Question: Why am I receiving null value when I'm trying to fetch data from an external API?
This is my code
resolvers.js
'''
import fetch from 'node-fetch'
export const resolvers = {
Query: {
getCrypto: async() => {
const response = await fetch('https://min-api.cryptocompare.com/data/top/totalvolfull?limit=10&tsym=USD')
return response.json();
}
},
};
'''
schema.grapqhl
'''
type CryptoCurrency {
Id: ID
Name: String
FullName: String
PRICE: Float
LASTUPDATE: Float
}
type Query {
getCrypto: CryptoCurrency
}
'''
Screenshot of the error:

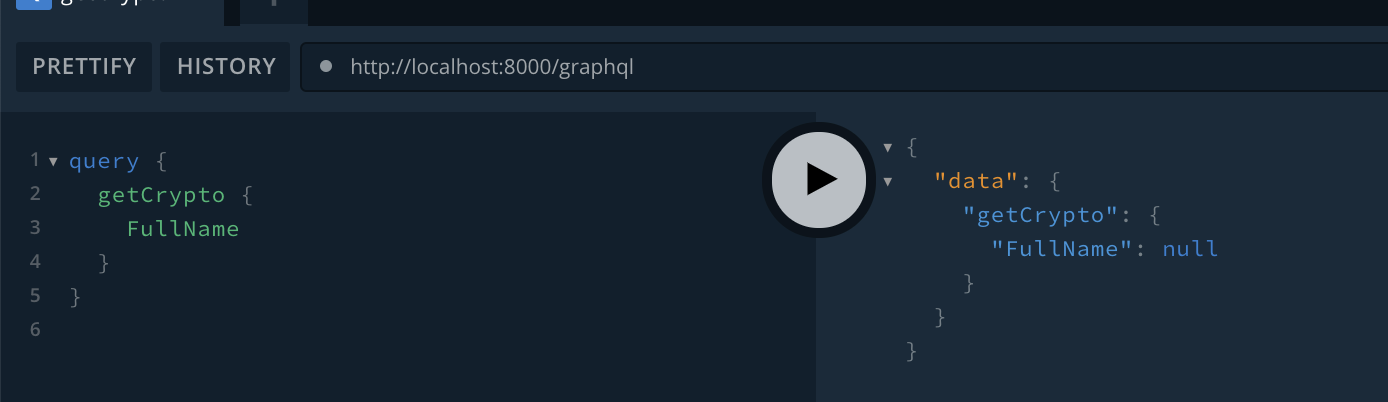
Answer: Your API returns an array, so should change your code like below.(for the first item)
'''
getCrypto: async () => {
const response = await fetch('https://min-api.cryptocompare.com/data/top/totalvolfull?limit=10&tsym=USD')
let data = await response.json()
return data.Data[0].CoinInfo;
}
'''
Or if you intend to retrieve all names, first change your Query to accept as an array
'''
type Query {
getCrypto: [CryptoCurrency]
}
'''
'''
getCrypto: async () => {
const response = await fetch('https://min-api.cryptocompare.com/data/top/totalvolfull?limit=10&tsym=USD')
let data = (await response.json()).Data.map(c => { return c.CoinInfo })
return data
}
'''